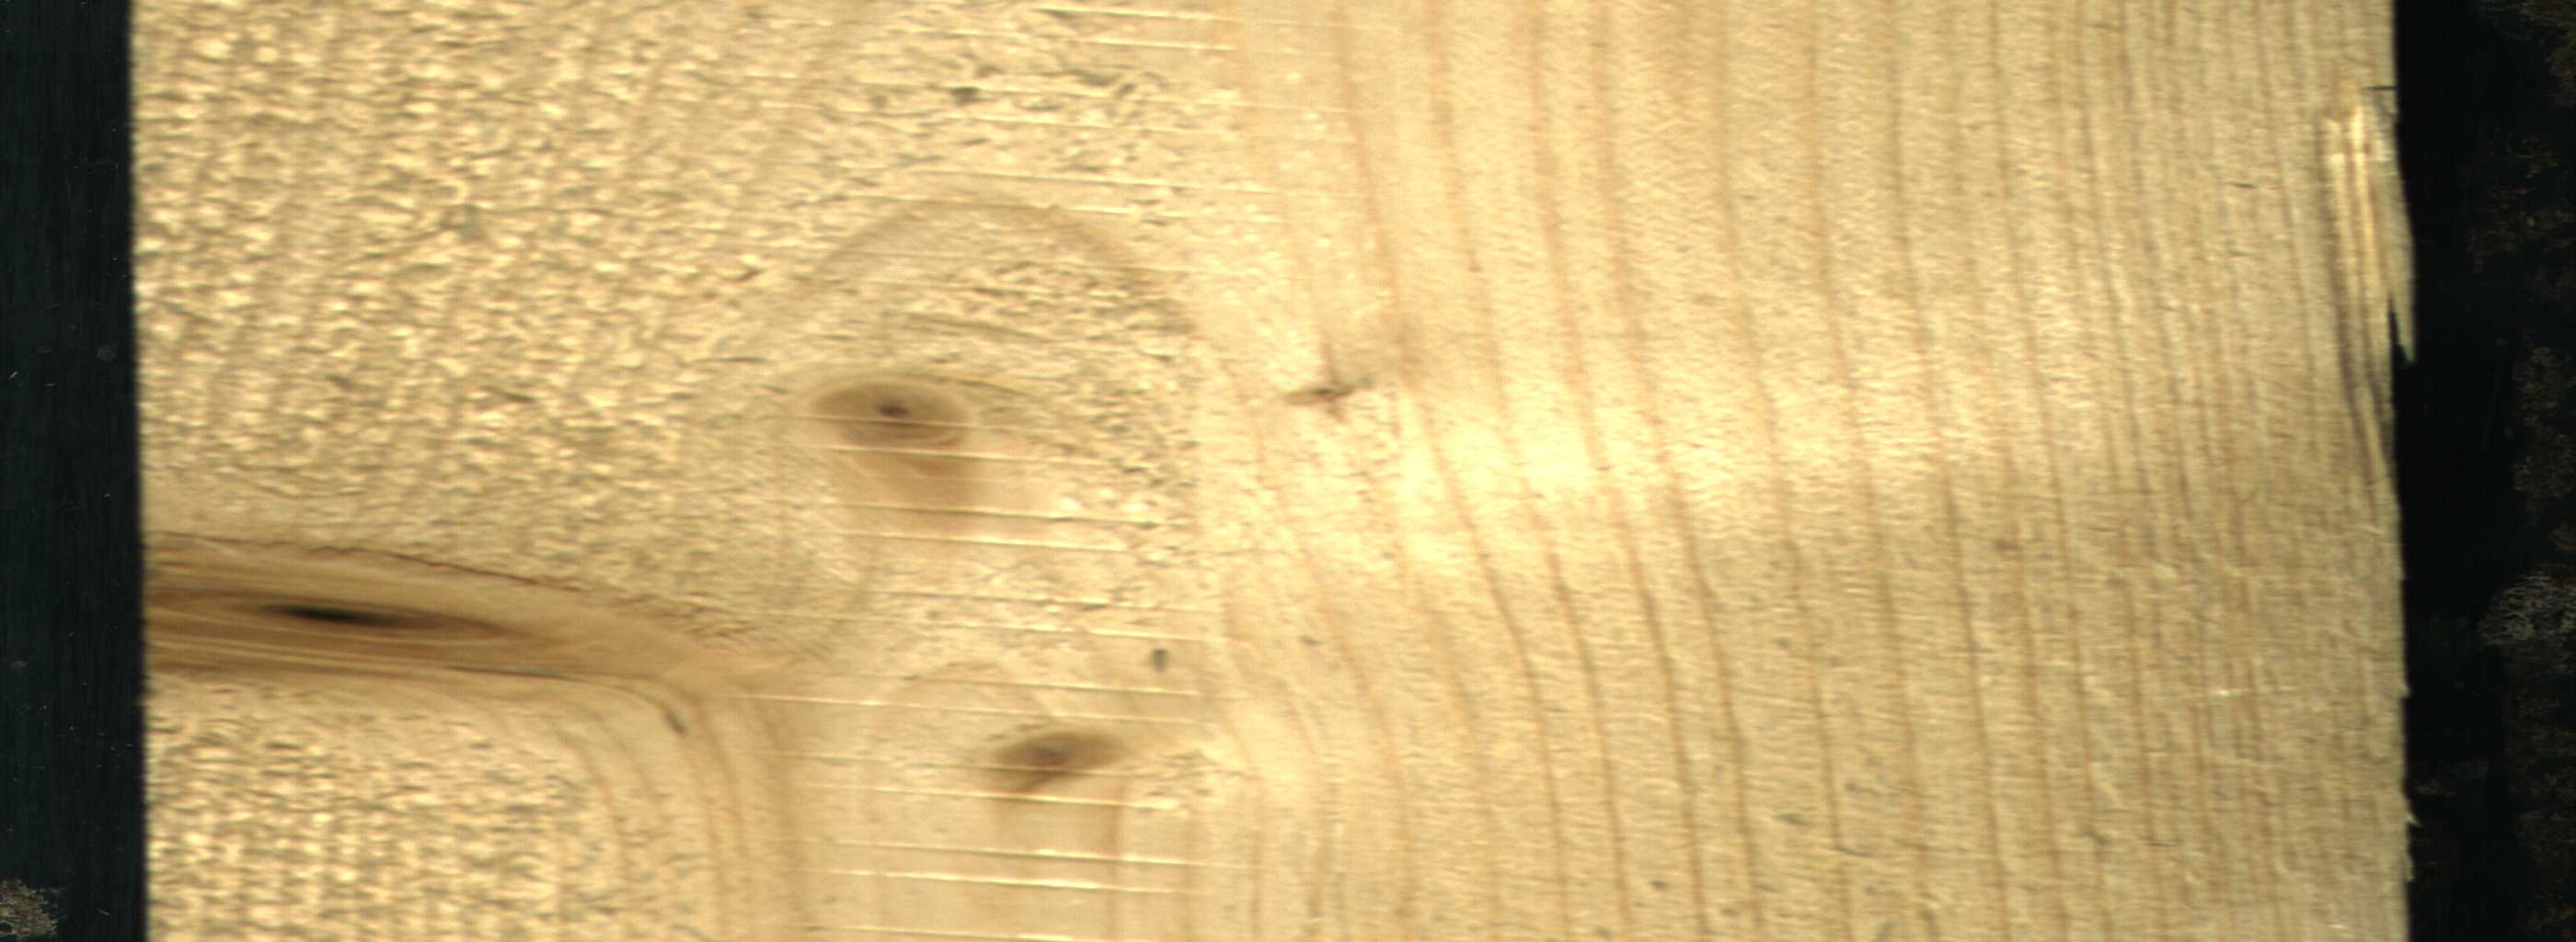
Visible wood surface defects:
Live_Knot
Live_Knot
Live_Knot